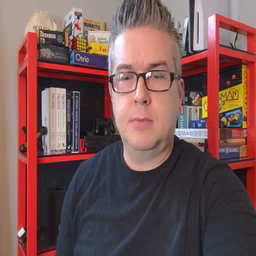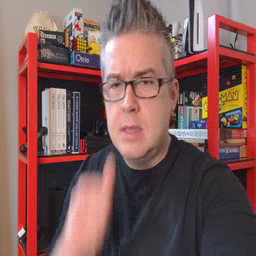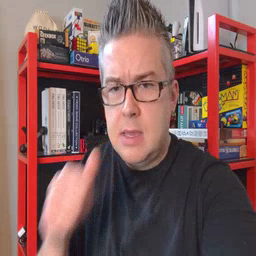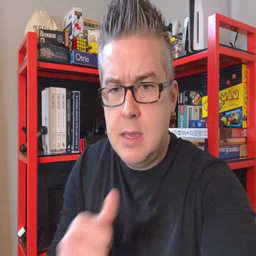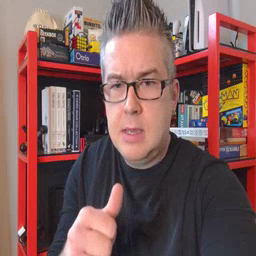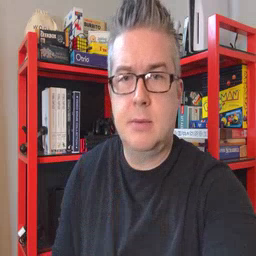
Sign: hide